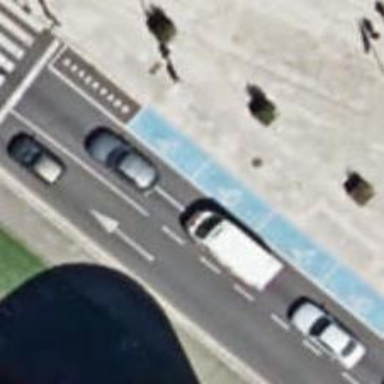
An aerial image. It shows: Parking space designated for disabled individuals.